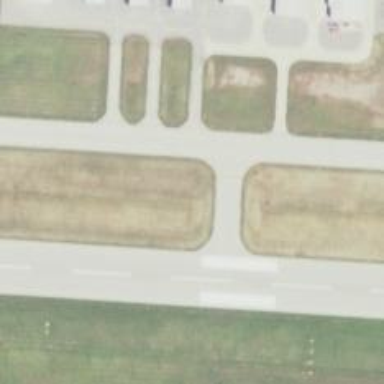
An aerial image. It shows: Image of taxiway at airport.